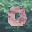
Label: 0